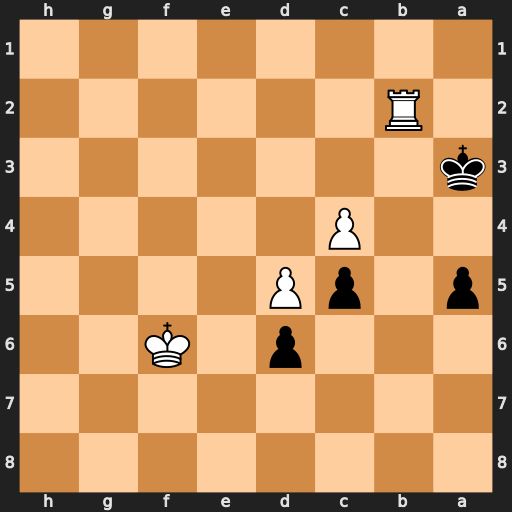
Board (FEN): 8/8/3p1K2/p1pP4/2P5/k7/1R6/8
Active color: b
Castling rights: -
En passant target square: -
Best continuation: Kxb2 Ke7 a4 Kxd6 a3